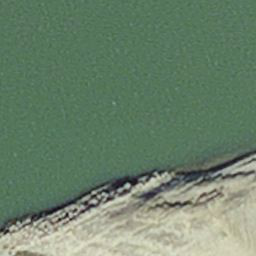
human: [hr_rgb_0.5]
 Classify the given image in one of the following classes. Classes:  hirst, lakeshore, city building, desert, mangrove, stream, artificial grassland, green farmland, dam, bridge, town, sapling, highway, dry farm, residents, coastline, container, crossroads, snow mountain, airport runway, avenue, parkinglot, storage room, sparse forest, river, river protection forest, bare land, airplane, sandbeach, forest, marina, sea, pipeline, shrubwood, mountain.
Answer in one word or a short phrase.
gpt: hirst